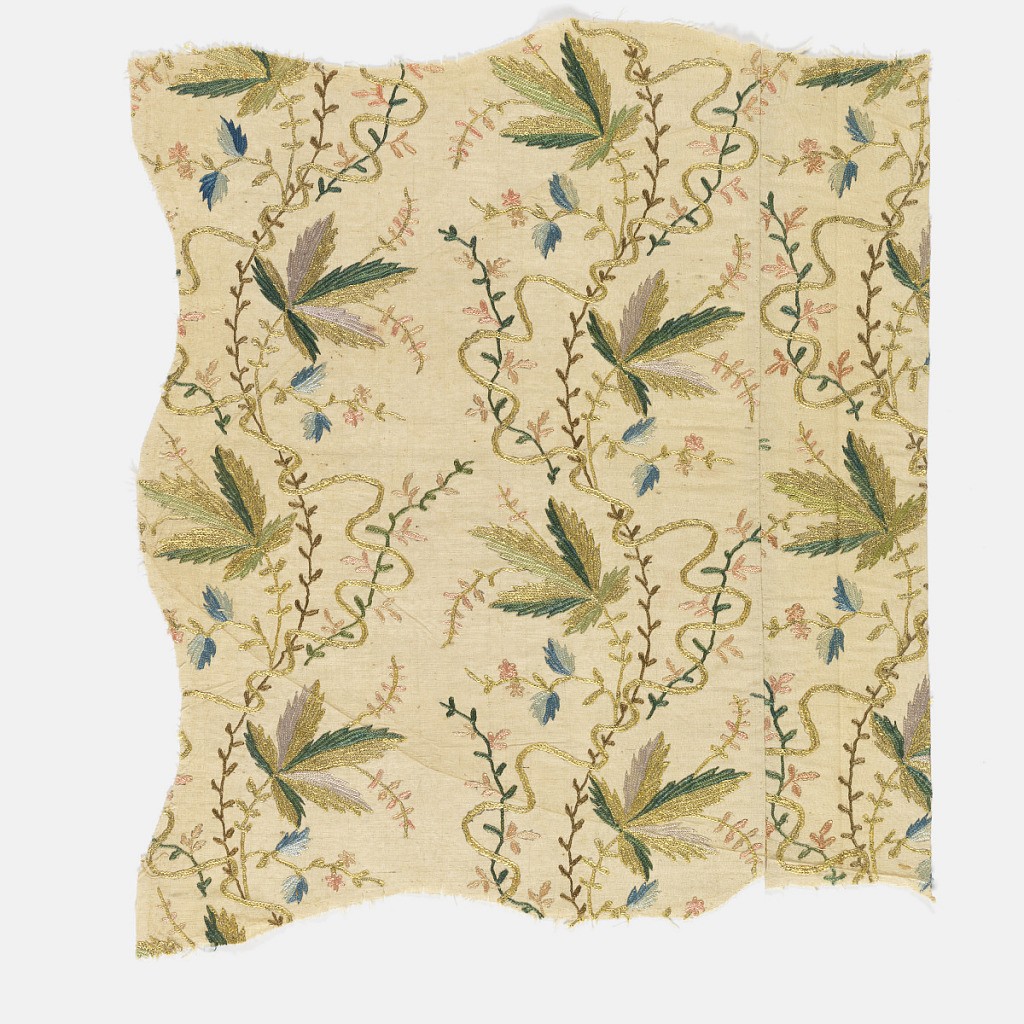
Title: Textile
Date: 18th century
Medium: silk, metal thread Technique: embroidery on plain/ribbed weave
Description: Embroidered in serpentine design of leaves, tendrils and ribbons, in light colored silks and metal thread.